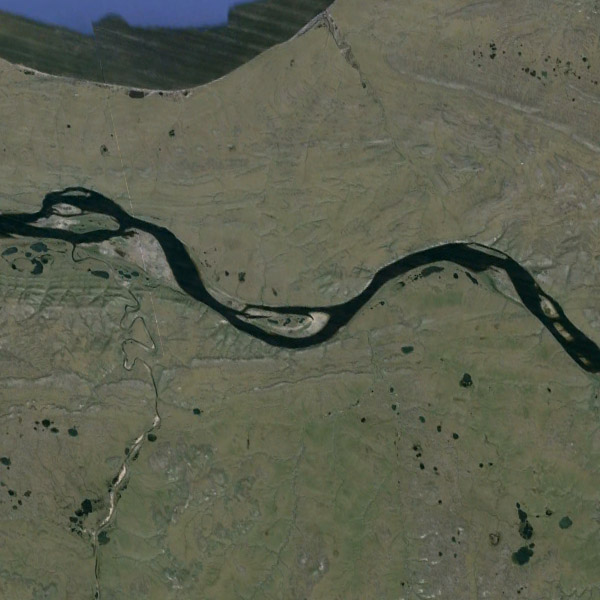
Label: River